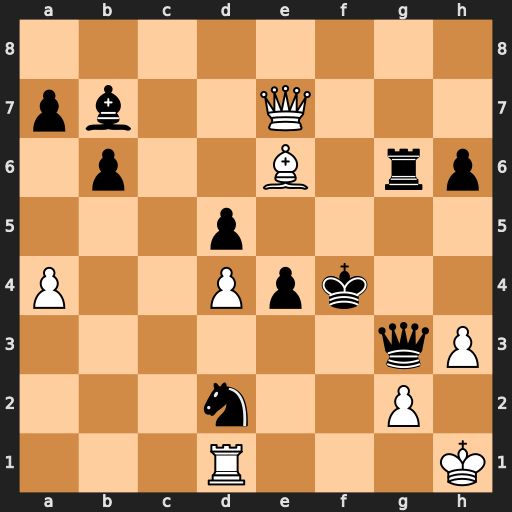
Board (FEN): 8/pb2Q3/1p2B1rp/3p4/P2Ppk2/6qP/3n2P1/3R3K
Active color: w
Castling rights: -
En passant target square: -
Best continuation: Qc7+ Ke3 Qc3+